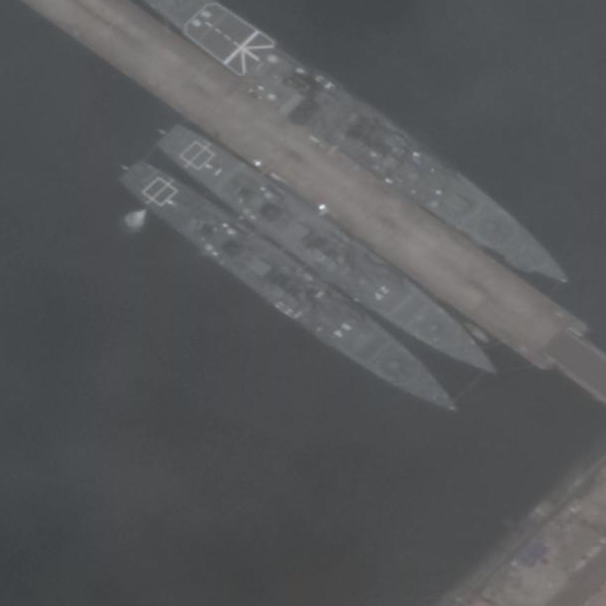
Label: destroyer